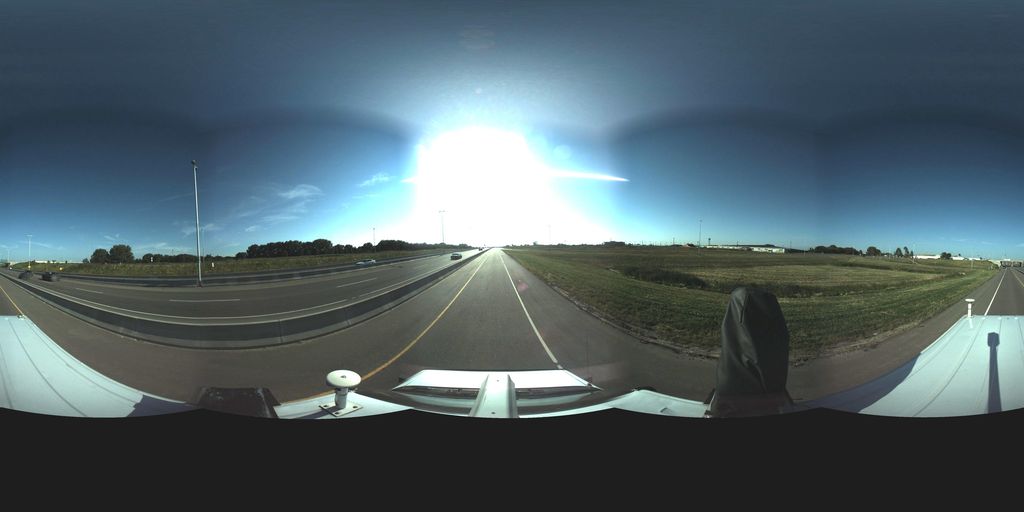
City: saskatoon